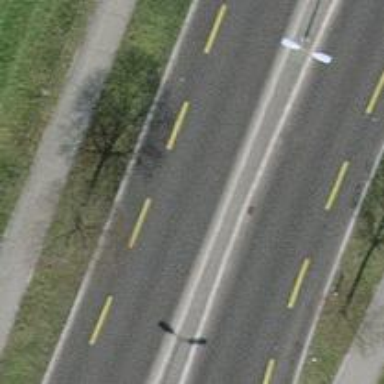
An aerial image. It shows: Secondary road with asphalt surface.